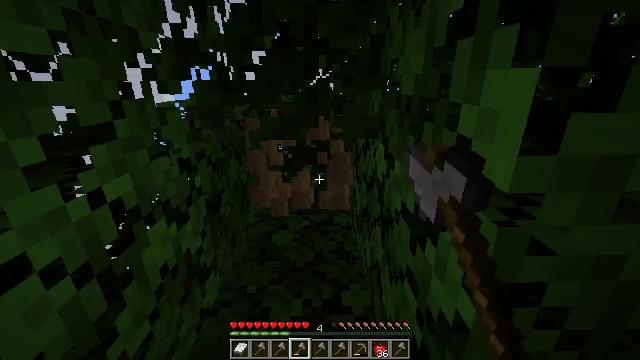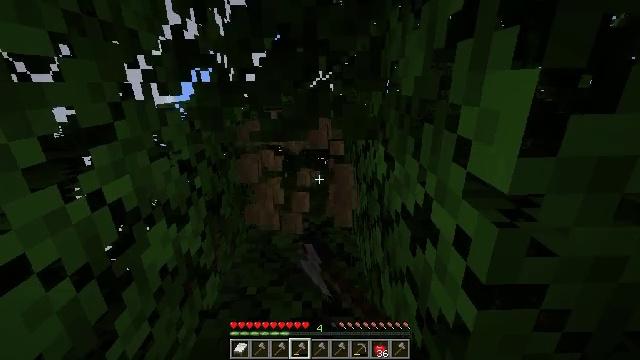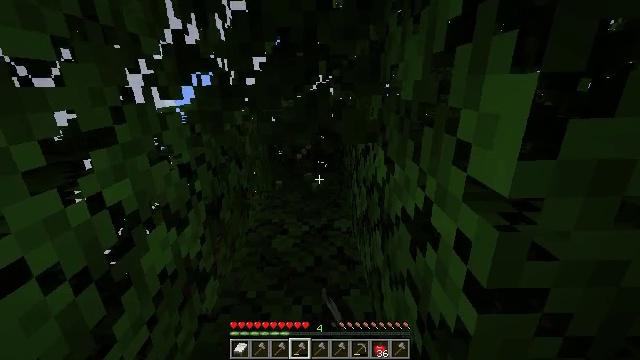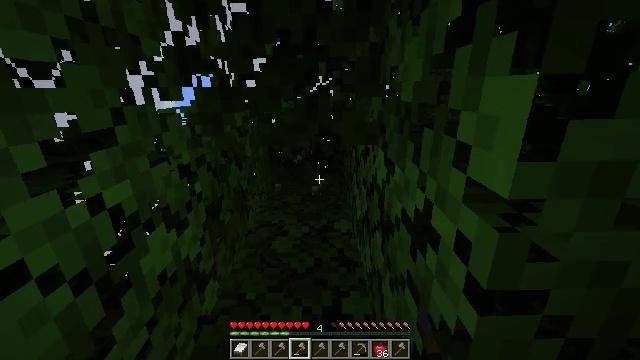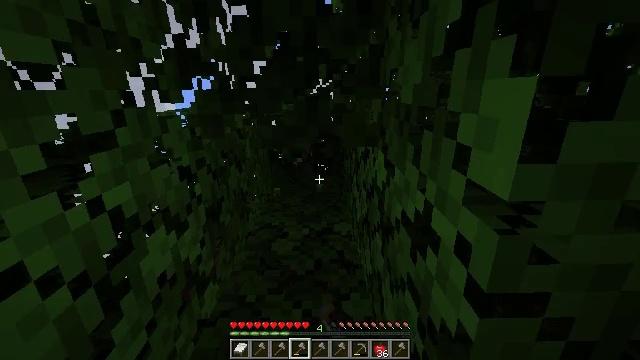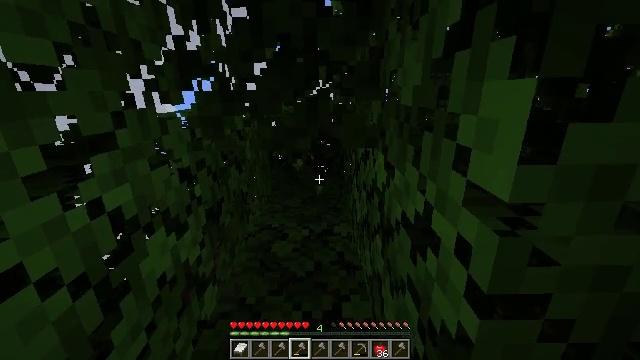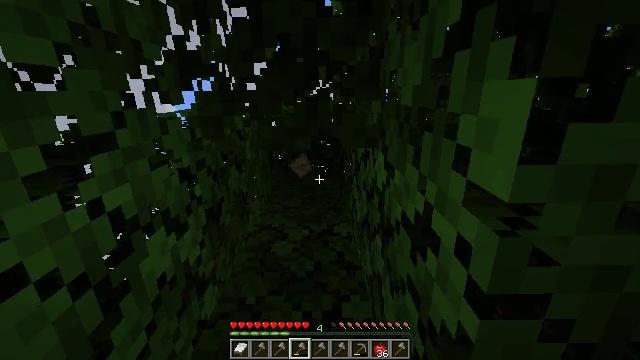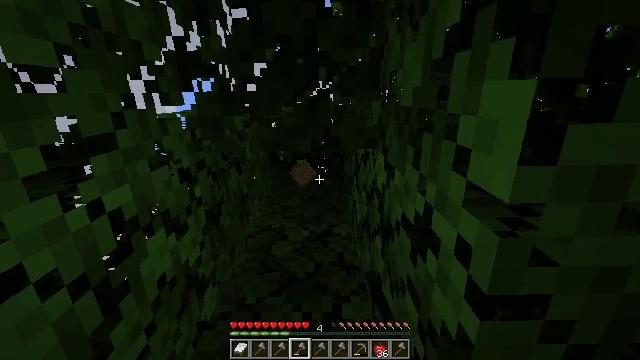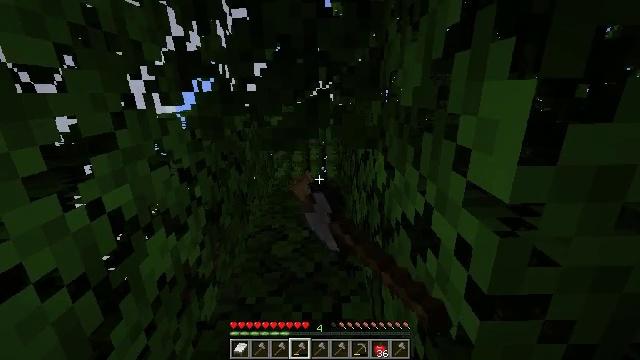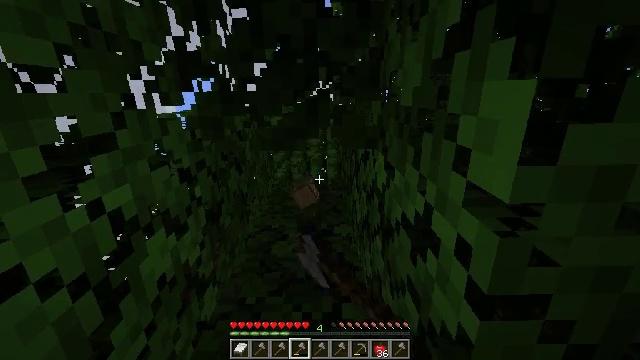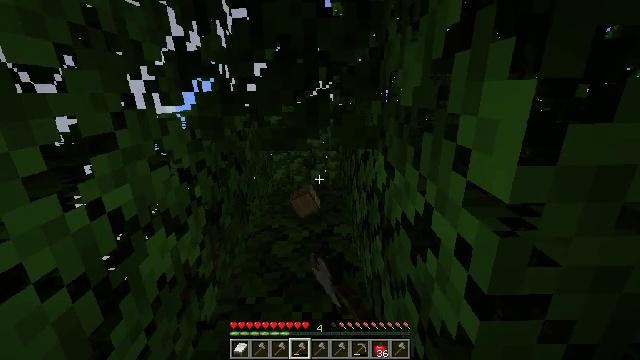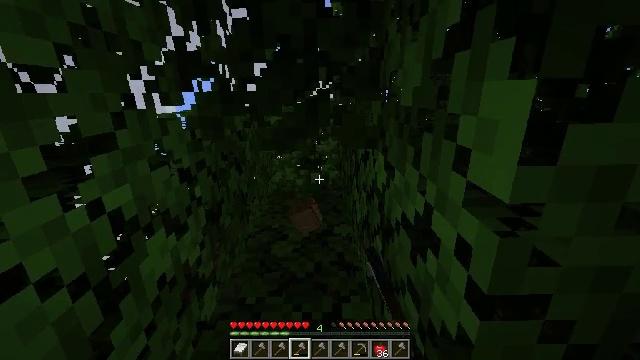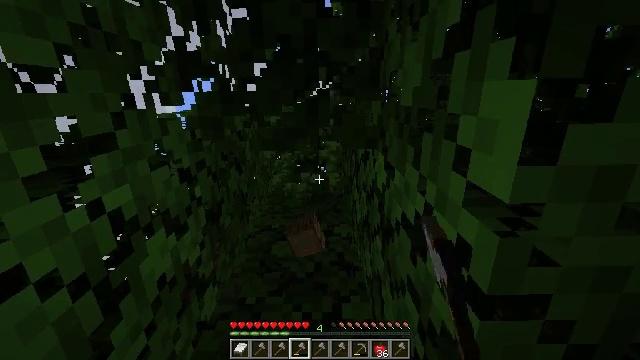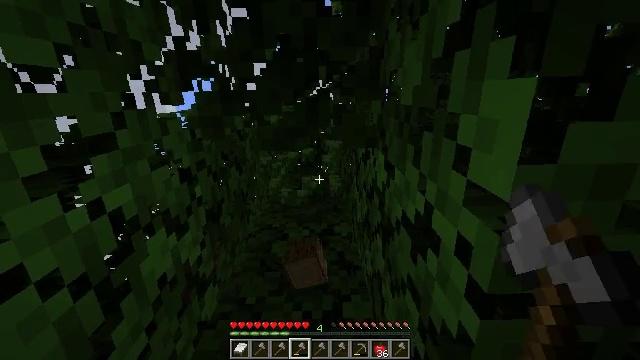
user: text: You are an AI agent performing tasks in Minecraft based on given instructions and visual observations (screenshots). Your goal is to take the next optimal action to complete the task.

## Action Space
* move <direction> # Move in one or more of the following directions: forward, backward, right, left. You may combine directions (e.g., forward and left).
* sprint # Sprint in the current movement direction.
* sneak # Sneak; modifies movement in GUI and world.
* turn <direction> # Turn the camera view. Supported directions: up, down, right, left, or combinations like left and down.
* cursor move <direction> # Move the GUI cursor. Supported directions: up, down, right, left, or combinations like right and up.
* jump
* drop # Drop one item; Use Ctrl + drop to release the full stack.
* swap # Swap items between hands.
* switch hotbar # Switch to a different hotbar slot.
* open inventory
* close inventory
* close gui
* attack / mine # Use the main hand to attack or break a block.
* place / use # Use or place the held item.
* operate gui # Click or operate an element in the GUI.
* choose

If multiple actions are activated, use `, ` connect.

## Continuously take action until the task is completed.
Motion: motion action
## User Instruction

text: Gather oak leaves by attacking.
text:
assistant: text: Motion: attack / mine
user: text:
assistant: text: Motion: attack / mine
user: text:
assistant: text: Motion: attack / mine
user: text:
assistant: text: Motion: attack / mine
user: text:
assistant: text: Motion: attack / mine
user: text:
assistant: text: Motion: attack / mine
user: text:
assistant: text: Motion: attack / mine
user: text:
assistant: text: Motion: attack / mine
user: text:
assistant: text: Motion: no_op
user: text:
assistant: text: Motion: no_op
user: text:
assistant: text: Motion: no_op
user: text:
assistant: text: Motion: no_op
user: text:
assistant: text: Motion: no_op
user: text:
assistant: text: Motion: no_op